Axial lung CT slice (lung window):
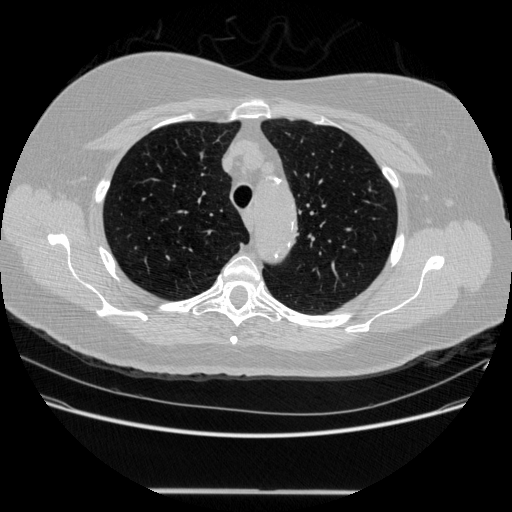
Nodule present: no